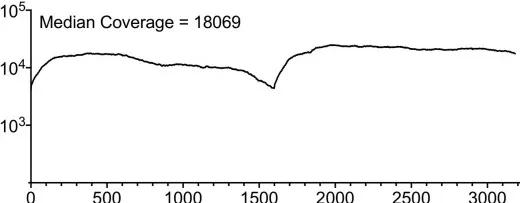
HBV genome map showing sequencing coverage, diversity and deletions for a genotype D sequence derived from a patient with acute biochemical hepatitis. . In each case, the nucleotide position is shown on the x-axis, with the approximate positions of corresponding genes indicated in the bar at the top (adapted from McNaughton
et al. ). A: Illumina data showing read coverage (log scale) at each nucleotide site along the HBV genome. The drop in coverage around nt 1000-1600 corresponds to the single stranded portion of the genome.
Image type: electrography (ekg)